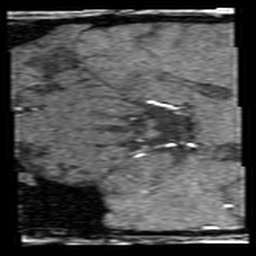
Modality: angio
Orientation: coronal
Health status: ill
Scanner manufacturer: siemens
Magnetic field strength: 3 T
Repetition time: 0.022 s
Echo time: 0.00386 s